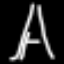
Label: The Eiffel Tower